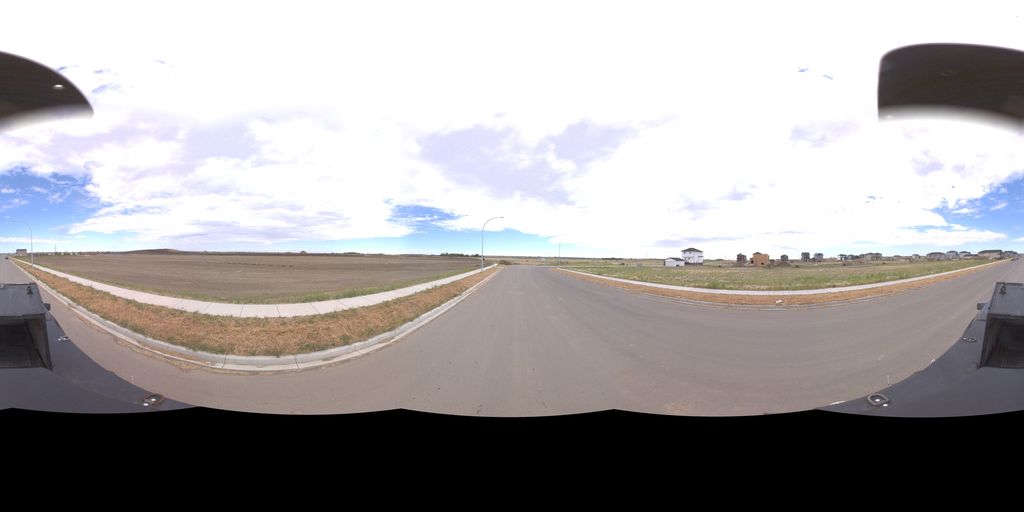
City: saskatoon